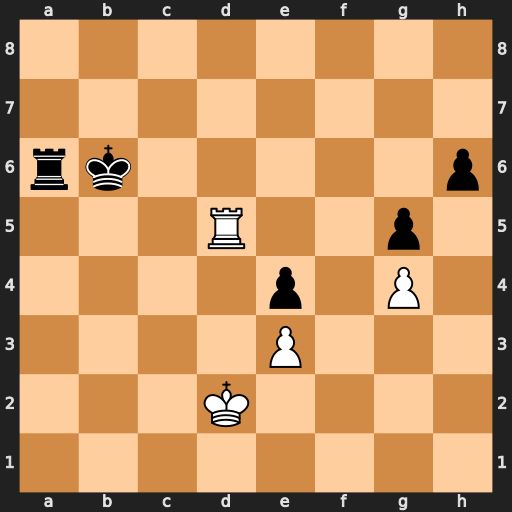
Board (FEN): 8/8/rk5p/3R2p1/4p1P1/4P3/3K4/8
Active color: w
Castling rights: -
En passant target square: -
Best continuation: Rd6+ Ka5 Rxa6+ Kxa6 Kc3 Kb7 Kd4